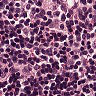
Metastatic tissue present: no